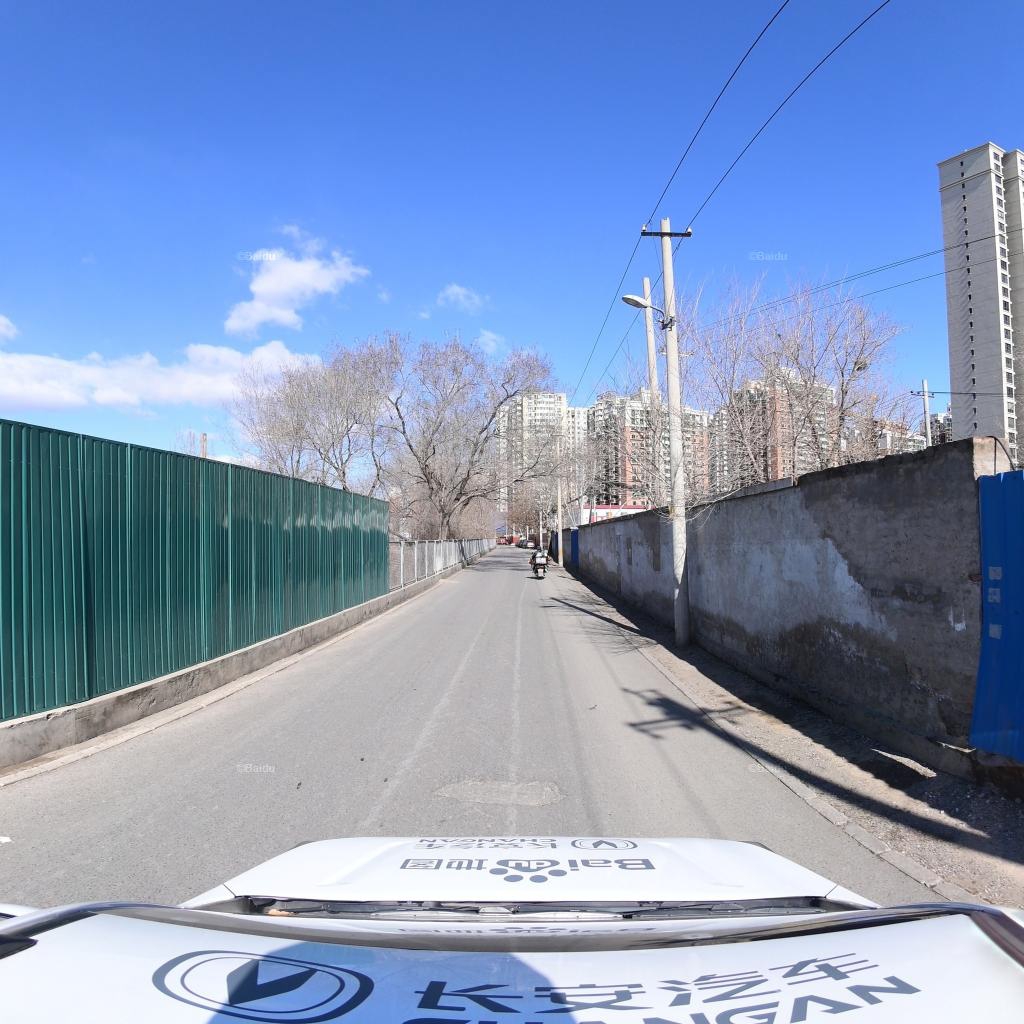
Region: Fengtai
Road damage annotations: pothole